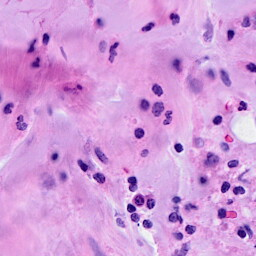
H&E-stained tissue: Breast